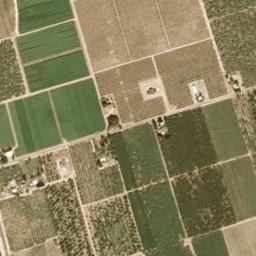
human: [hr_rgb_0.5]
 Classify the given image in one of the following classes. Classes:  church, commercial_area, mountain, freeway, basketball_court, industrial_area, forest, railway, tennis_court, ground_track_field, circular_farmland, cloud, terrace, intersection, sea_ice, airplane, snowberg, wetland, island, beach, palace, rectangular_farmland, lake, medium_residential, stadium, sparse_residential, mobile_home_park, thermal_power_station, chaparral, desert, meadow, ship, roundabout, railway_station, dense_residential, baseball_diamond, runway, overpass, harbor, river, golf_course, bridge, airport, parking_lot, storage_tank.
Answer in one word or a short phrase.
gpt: rectangular_farmland